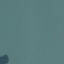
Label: SeaLake